Field crop: tomato
Growth stage: 1
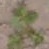
Species: portulaca